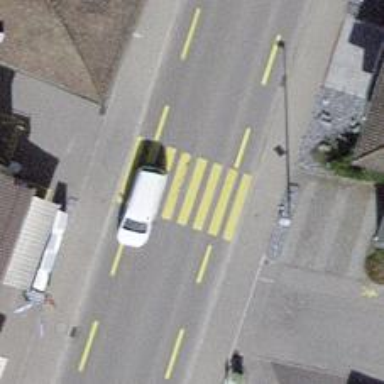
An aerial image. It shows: Crossing with markings on the road.